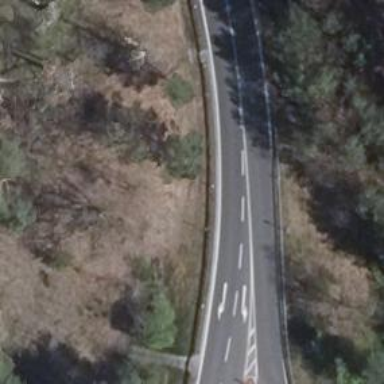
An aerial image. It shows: Asphalt motorway link.